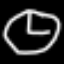
Label: clock